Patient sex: F
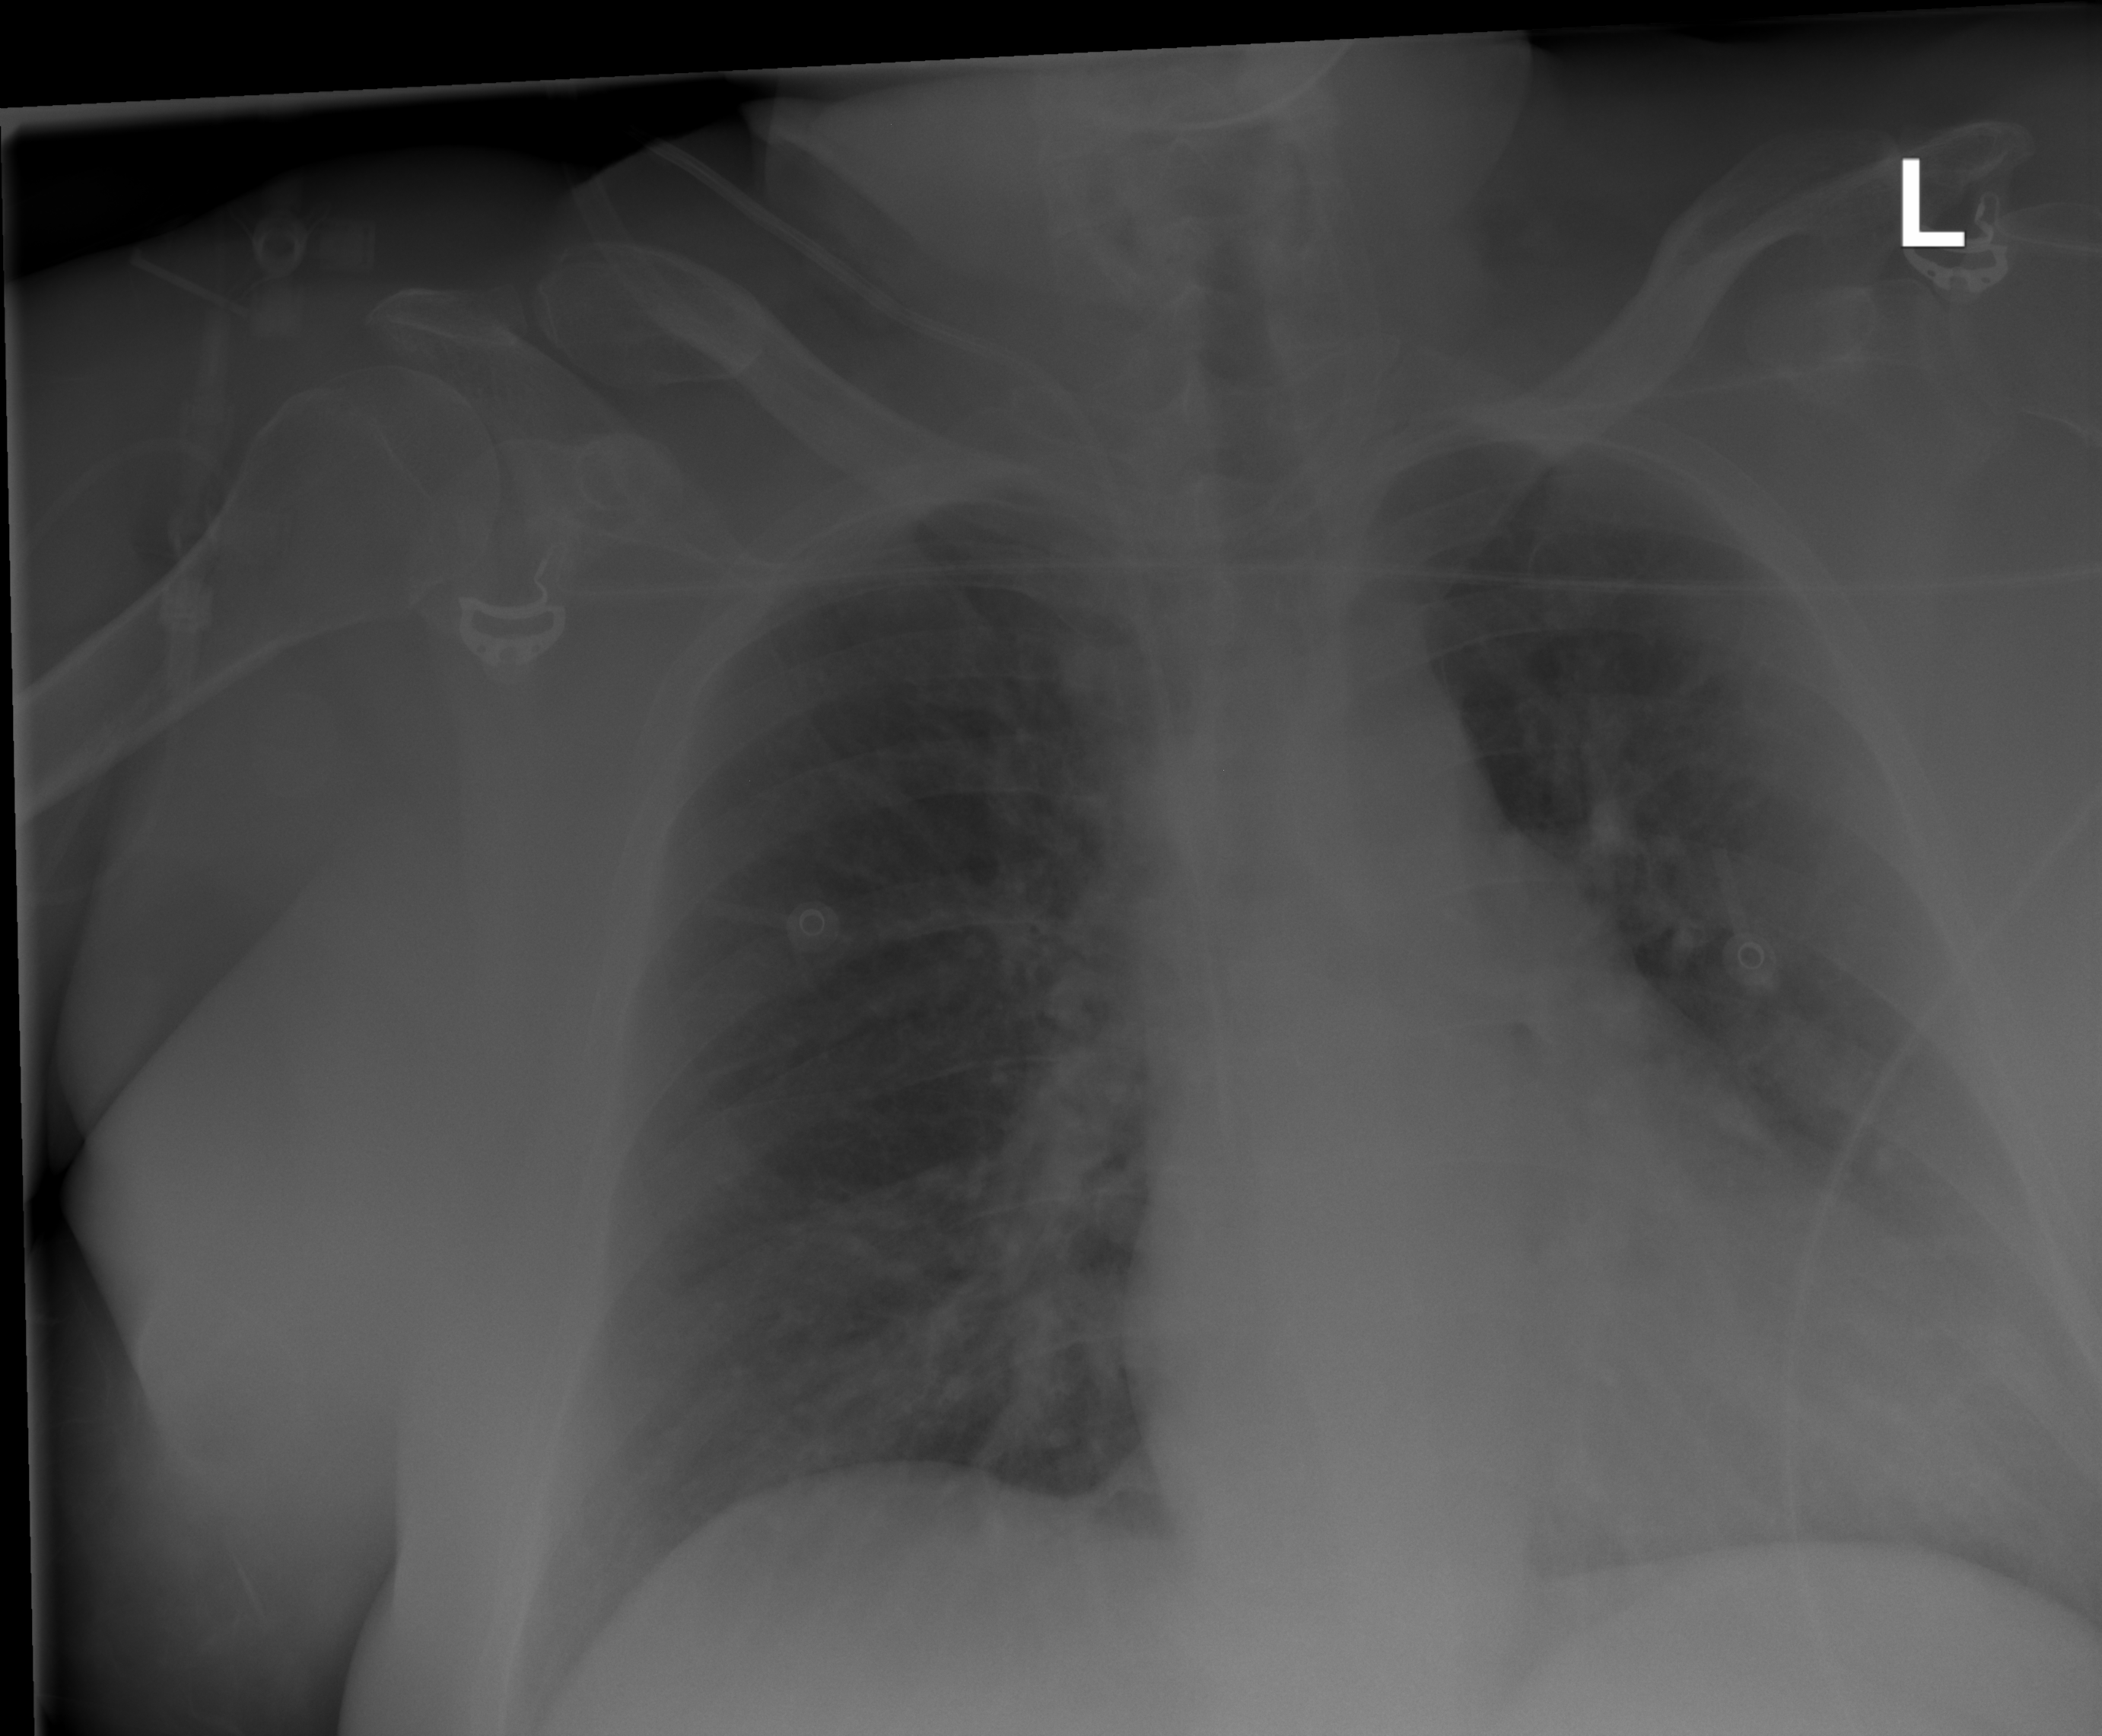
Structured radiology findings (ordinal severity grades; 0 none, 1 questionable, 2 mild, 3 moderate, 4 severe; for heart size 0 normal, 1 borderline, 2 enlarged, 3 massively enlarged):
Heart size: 1
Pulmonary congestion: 2
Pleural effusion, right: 0
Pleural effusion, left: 0
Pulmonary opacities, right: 2
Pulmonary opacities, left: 2
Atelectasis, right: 0
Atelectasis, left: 0